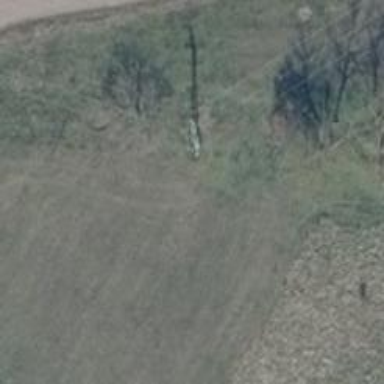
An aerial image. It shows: Minor power line.